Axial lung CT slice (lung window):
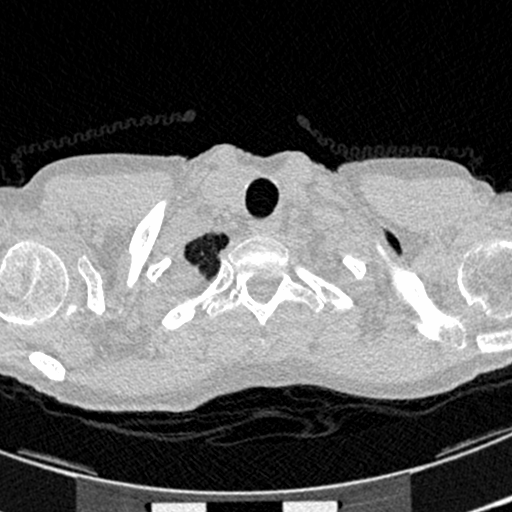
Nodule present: no